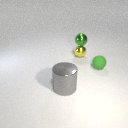
small yellow metal sphere below small green metal sphere